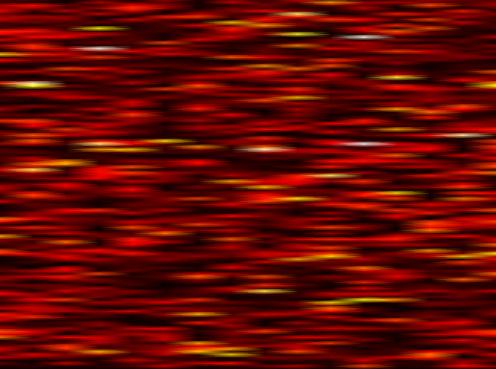
Label: OFDM